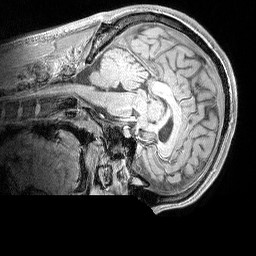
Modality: MP2RAGE
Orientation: sagittal
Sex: male
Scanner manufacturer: siemens
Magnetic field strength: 3 T
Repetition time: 5 s
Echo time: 0.00292 s